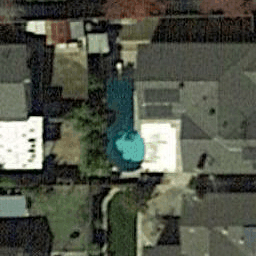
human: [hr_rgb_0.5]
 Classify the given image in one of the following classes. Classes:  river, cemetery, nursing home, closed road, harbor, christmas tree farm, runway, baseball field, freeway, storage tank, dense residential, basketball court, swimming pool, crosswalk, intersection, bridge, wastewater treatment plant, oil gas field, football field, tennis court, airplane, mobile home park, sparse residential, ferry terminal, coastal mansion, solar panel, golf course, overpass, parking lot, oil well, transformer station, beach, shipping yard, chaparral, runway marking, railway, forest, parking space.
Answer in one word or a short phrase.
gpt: swimming pool